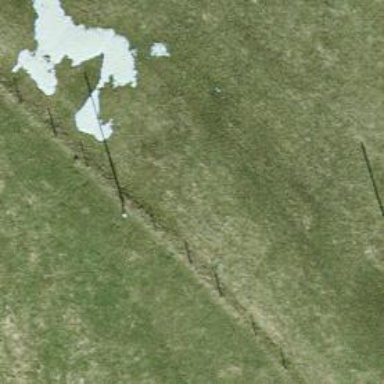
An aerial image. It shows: Fence.